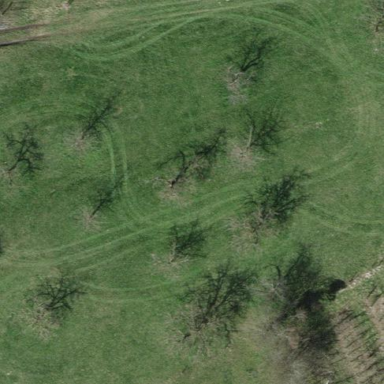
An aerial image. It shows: Orchard.